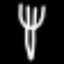
Label: fork